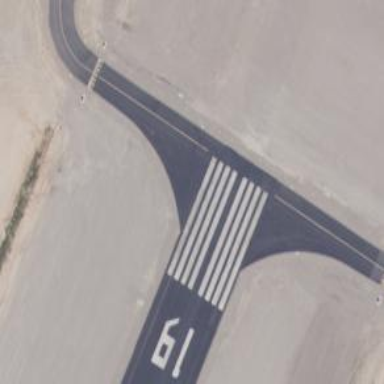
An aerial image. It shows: Runway surface made of asphalt at airport.